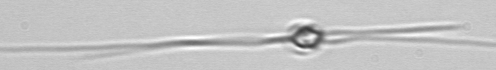
Label: Chaetoceros_danicus